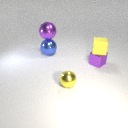
large blue metal sphere behind small yellow metal sphere